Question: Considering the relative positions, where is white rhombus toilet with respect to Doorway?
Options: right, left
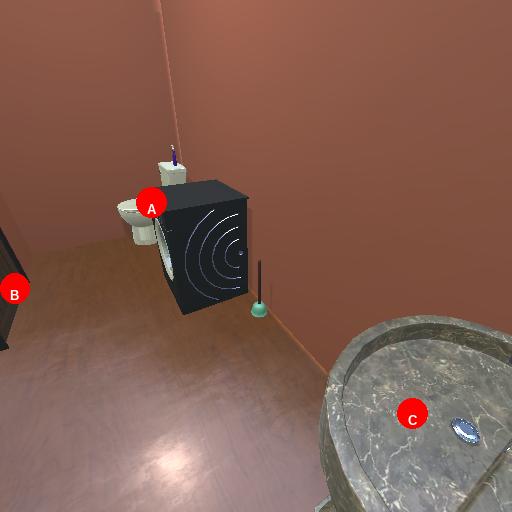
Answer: right